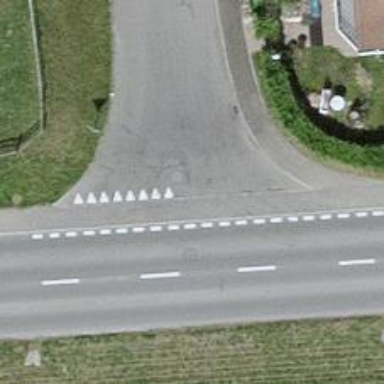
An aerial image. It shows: Road with "give way" sign.